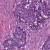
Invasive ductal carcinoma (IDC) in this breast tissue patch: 1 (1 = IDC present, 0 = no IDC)